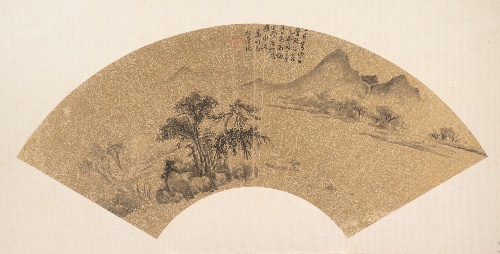
Title: 明/清　佚名　倣文徴明　山水　扇|Landscape
Artist: Wen Zhengming|Unidentified artist
Artist bio: Chinese, 1470–1559|
Object type: Folding fan mounted as an album leaf
Classification: Paintings
Medium: Folding fan mounted as an album leaf; ink and color on gold-flecked paper
Culture: China
Period: Ming dynasty (1368–1644) or later
Dimensions: 7 1/8 x 20 1/2 in. (18.1 x 52.1 cm)
Department: Asian Art
Credit line: John Stewart Kennedy Fund, 1913
Accession year: 1913
Repository: Metropolitan Museum of Art, New York, NY
Tags: Mountains|Landscapes